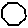
Label: hexagon